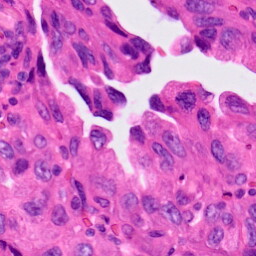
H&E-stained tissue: Lung